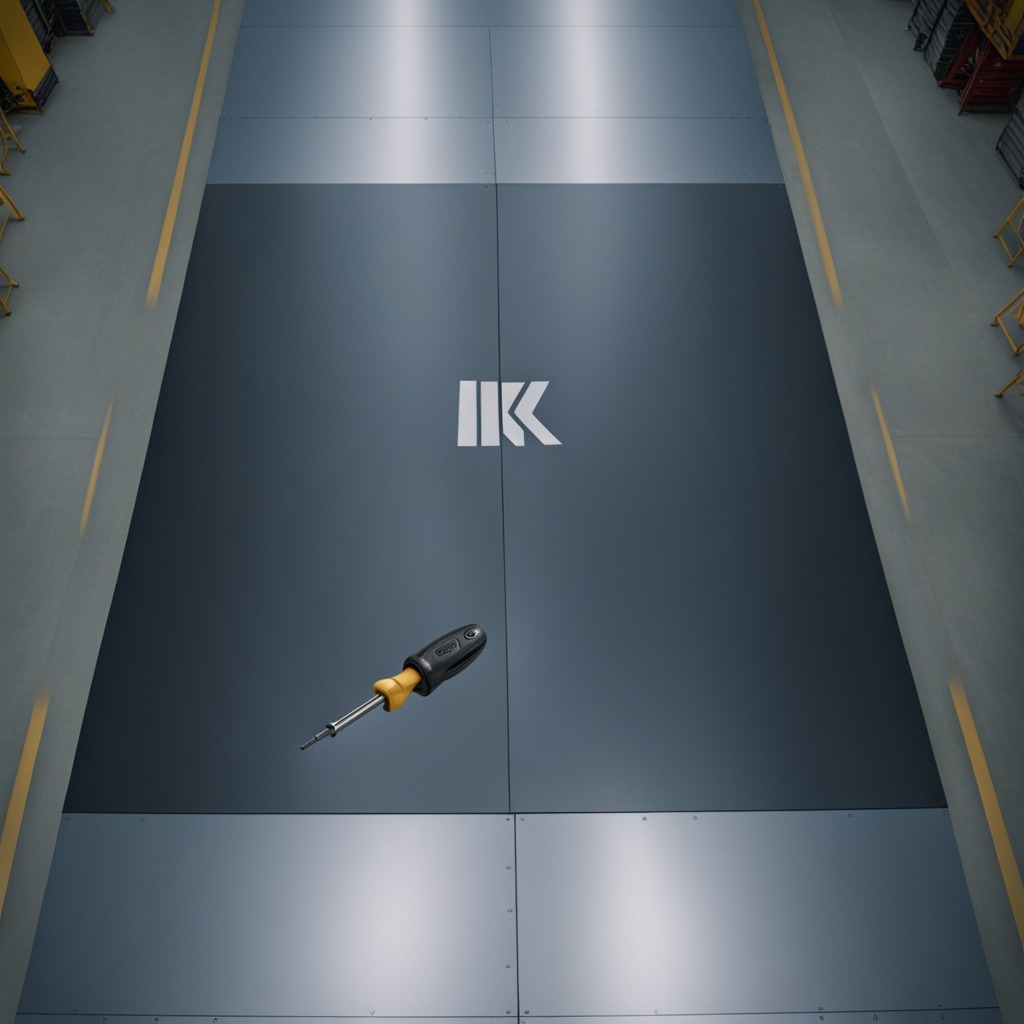
A screwdriver is lying on the toolbox surface in an airplane hangar workshop.